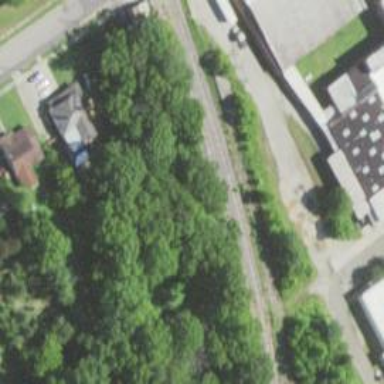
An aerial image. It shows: Railway siding with rails.